Question: I'm trying to get the last time a table was updated by the users:
'''
Declare @Collect Table (Name Varchar(100),last_user_update datetime)
Insert into @Collect
EXEC sp_MSForEachTable 'SELECT ''?'' as TableName,
last_user_update
FROM sys.dm_db_index_usage_stats
WHERE database_id = DB_ID(''SP3D_DB_RESEARCH_MDB'') AND OBJECT_ID = OBJECT_ID(''?'')'
SELECT * FROM @Collect ORDER BY last_user_update DESC
'''
The problem is that in the results, some tables are appearing 3 times (please see the image bellow)

Since it appears that all tables duplicated have the same last updated time. Is there any way to group the results by the table name?
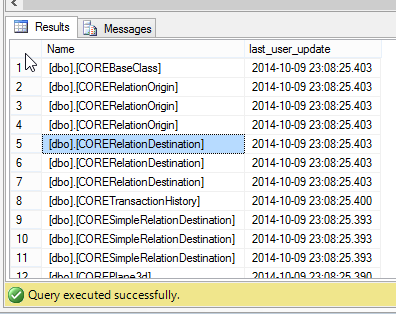
Answer: If the values are indeed the same, you can just add 'DISTINCT' to the query, and have it return unique results
'''
SELECT DISTINCT ''?'' as TableName, last_user_update ...
'''
If you want to group after the fact, and only the last update interests you, you can do
'''
SELECT TableName, max(last_user_update) as last_update
FROM @Collect
GROUP BY TableName
ORDER BY 2 DESC
'''